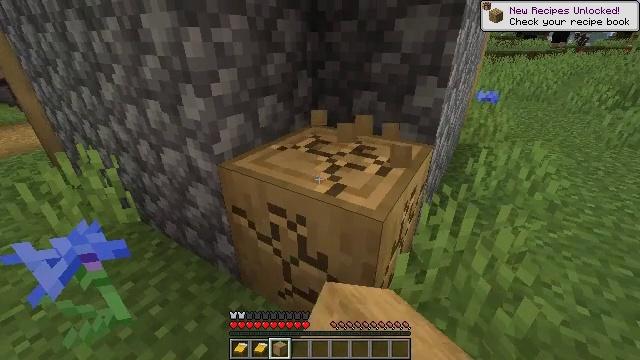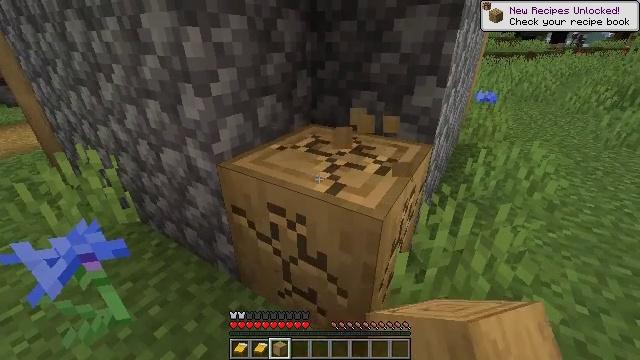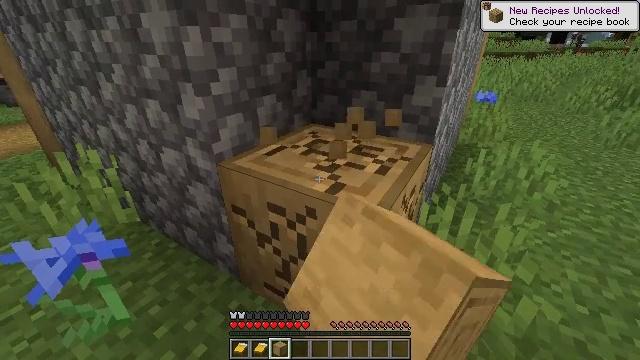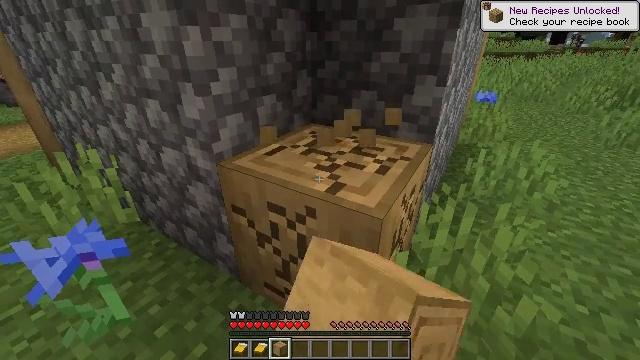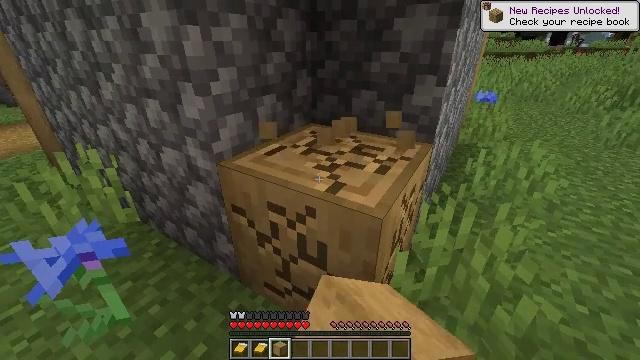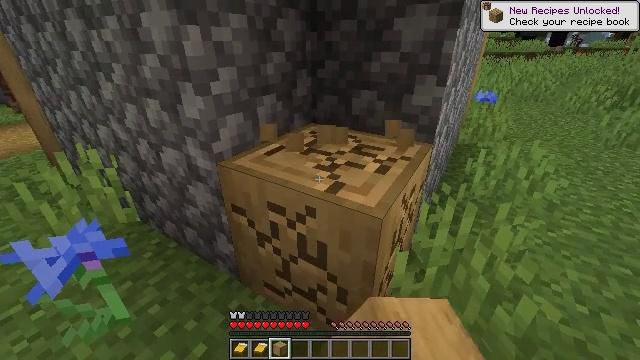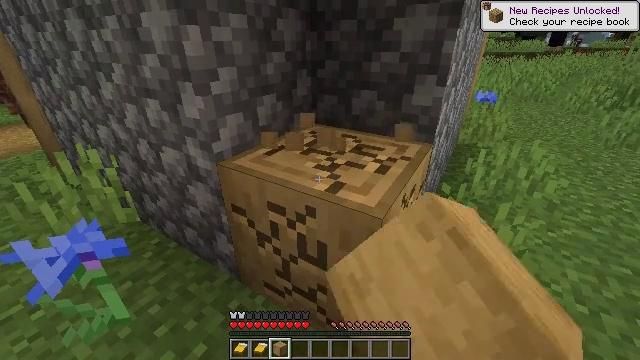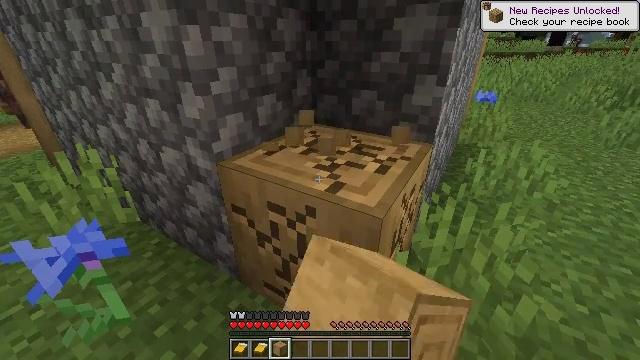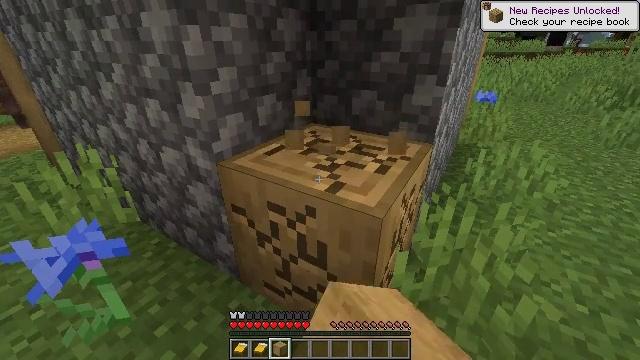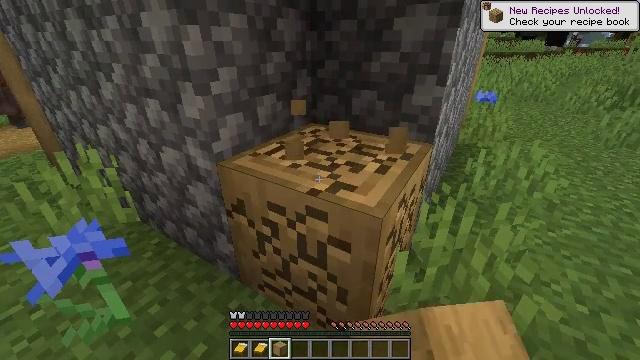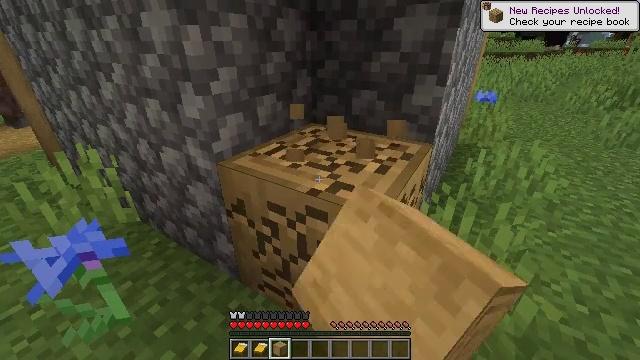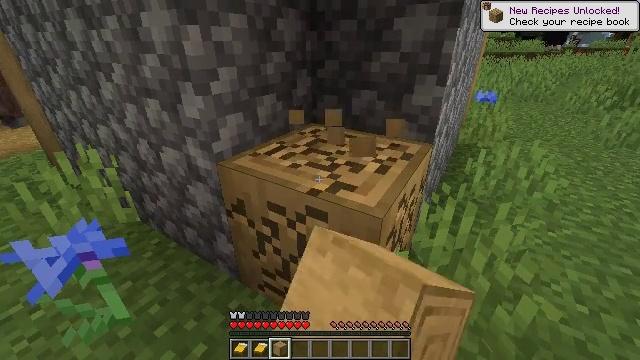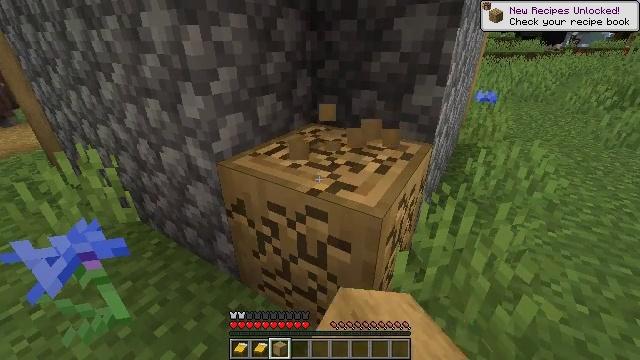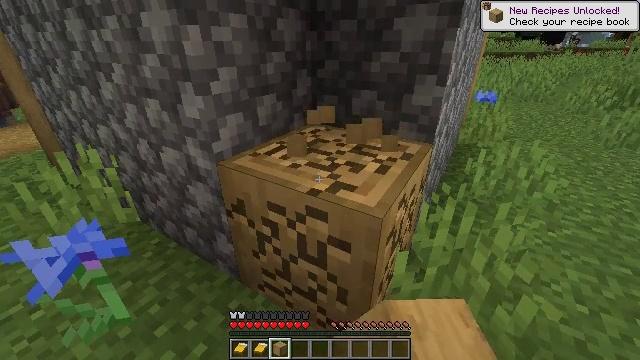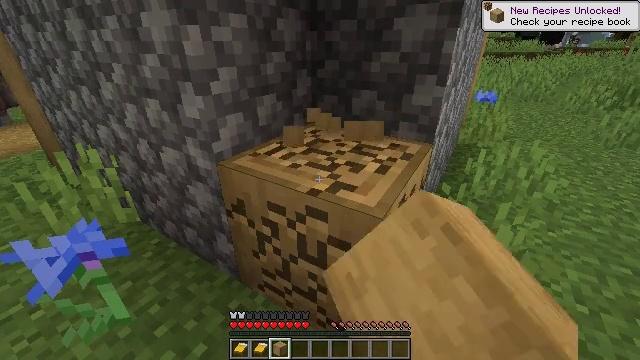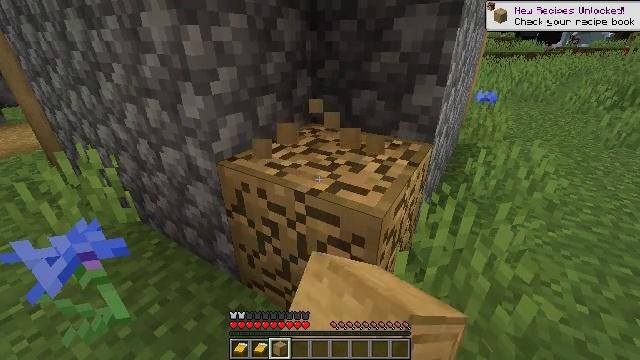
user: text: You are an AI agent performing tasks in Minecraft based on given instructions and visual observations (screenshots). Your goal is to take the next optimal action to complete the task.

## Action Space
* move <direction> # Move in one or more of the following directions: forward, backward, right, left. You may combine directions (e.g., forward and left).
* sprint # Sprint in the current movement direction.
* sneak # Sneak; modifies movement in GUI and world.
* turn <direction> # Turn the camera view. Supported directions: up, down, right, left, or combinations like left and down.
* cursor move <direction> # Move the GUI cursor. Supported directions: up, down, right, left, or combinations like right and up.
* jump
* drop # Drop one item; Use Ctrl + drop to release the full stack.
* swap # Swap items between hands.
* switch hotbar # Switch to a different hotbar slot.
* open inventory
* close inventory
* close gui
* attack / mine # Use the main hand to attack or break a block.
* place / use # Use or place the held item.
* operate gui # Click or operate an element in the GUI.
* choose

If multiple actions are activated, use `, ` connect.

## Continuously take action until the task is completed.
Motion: motion action
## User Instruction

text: Break the stripped oak log.
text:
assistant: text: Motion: attack / mine
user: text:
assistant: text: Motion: attack / mine
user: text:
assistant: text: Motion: attack / mine
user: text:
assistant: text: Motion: attack / mine
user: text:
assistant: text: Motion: attack / mine
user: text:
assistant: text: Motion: attack / mine
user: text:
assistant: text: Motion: attack / mine
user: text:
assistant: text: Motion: attack / mine
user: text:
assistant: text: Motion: attack / mine
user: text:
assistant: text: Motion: attack / mine
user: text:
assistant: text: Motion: attack / mine
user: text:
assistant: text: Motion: attack / mine
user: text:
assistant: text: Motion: attack / mine
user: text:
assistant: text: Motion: attack / mine
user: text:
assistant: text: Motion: attack / mine
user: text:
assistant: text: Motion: attack / mine
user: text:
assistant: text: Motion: attack / mine
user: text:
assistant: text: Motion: attack / mine
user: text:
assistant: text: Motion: attack / mine
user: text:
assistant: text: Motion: attack / mine
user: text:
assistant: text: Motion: attack / mine
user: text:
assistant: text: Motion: attack / mine
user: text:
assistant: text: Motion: attack / mine
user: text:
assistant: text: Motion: attack / mine
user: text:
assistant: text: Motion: attack / mine
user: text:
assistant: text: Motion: attack / mine
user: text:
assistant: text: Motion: turn right, attack / mine
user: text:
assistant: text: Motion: turn right and up
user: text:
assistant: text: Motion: turn right and up
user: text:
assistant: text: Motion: move forward, turn right and up